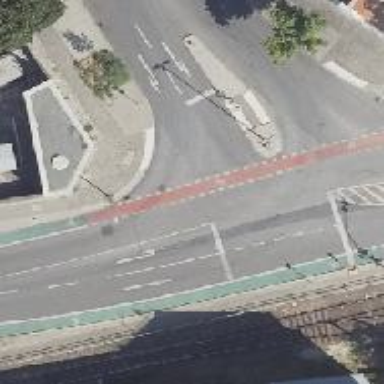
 marked with green surfacing for cyclists."